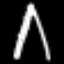
Label: The Eiffel Tower